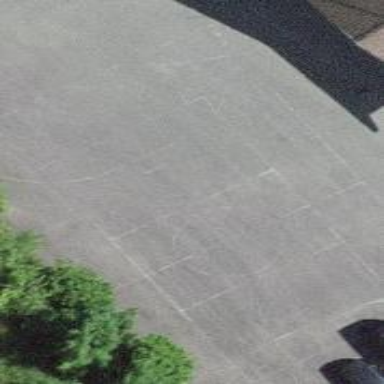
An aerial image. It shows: Multi-sport pitch with asphalt surface.